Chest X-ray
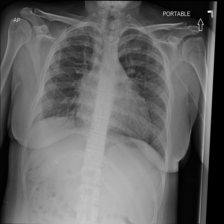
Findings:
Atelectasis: negative
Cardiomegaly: positive
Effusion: positive
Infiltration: negative
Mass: negative
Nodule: negative
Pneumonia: negative
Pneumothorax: negative
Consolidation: negative
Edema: negative
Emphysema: negative
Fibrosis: negative
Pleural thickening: negative
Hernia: negative